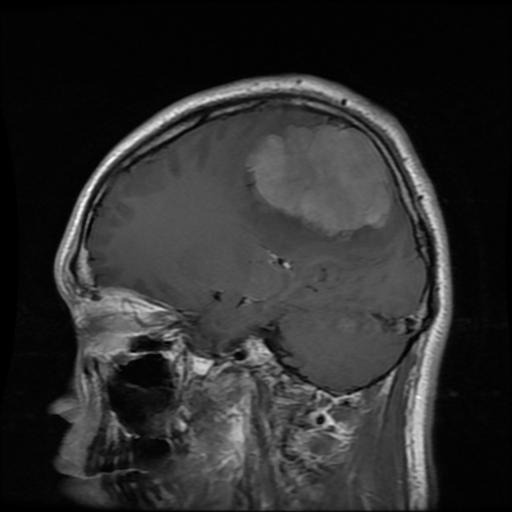
Label: meningioma